Question: I have been reading countless oracle documents, blogs, etc. but I cannot wrap my mind around this concept.
I have successfully deployed an application to a GlassFish server cluster. See screenshot:

I would like to have load balancing and fail over by using a single url address to access my application.
For example currently to get to my application I must use 'http://<server-name>:28080/AppName' but I would like to use 'http://cluster:28080/AppName' and have an available load balancing service automatically select it.
Currently I have 3 GlassFish 3.1 servers with a basic default setup and GMS. Is GlassFish capable of doing the automatic load balancing and fail over or do I need a web server (like Apache or Oracle IPlanet) in front of my GlassFish cluster to distribute connections?
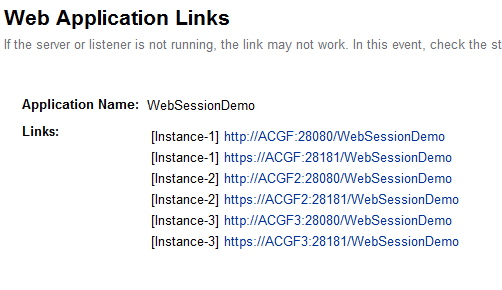
Answer: As Olivier states you need to put a load balancer in front of your cluster. You can use a hardware device or you can use software.
I've used both and each works great. You should read <URL> for a better understanding.